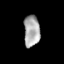
Tissue: skin
Cell type: Epithelial cells
Senescence score: 0.2454
Nuclear area (px): 494
Mean DAPI intensity: 169.093